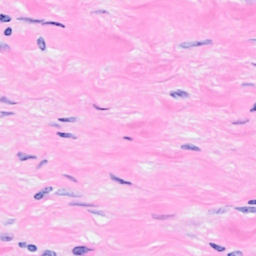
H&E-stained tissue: Breast